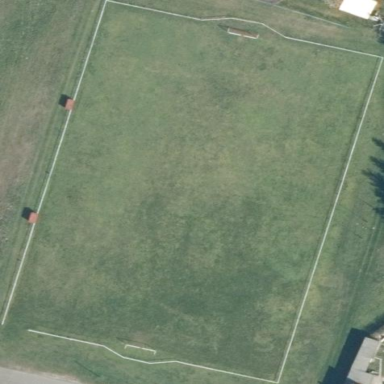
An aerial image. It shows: Grass pitch used for soccer.